A spectrogram of one vibration snapshot from a rotating bearing is shown (time on one axis, frequency on the other). What is the most likely bearing condition (normal, inner_race, outer_race, ball)?
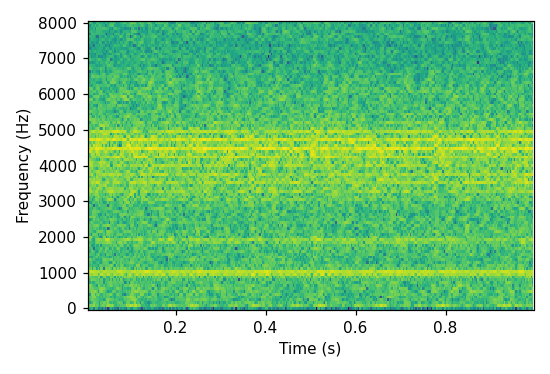
Answer: outer_race